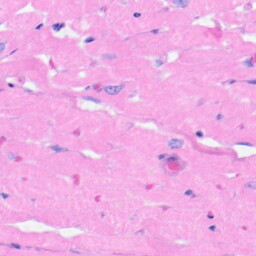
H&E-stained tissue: Heart